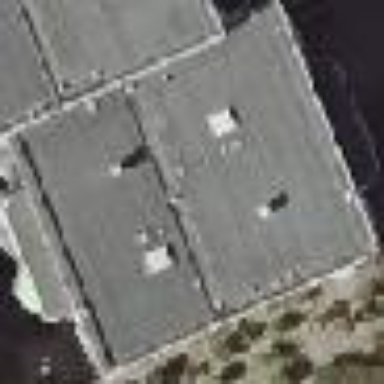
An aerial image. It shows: Building with apartments and flat roof.